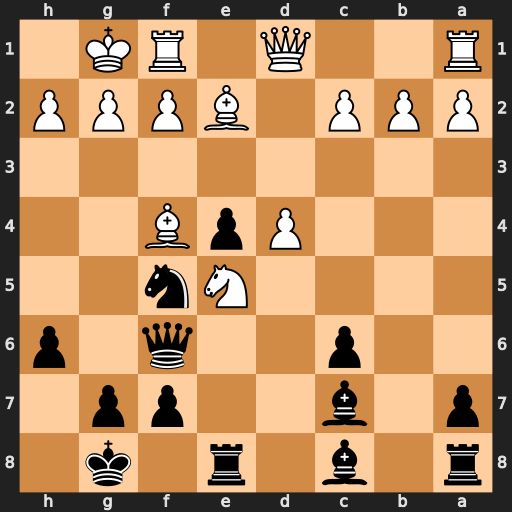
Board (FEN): r1b1r1k1/p1b2pp1/2p2q1p/4Nn2/3PpB2/8/PPP1BPPP/R2Q1RK1
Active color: b
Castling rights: -
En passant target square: -
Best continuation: Nxd4 Qxd4 Qxf4